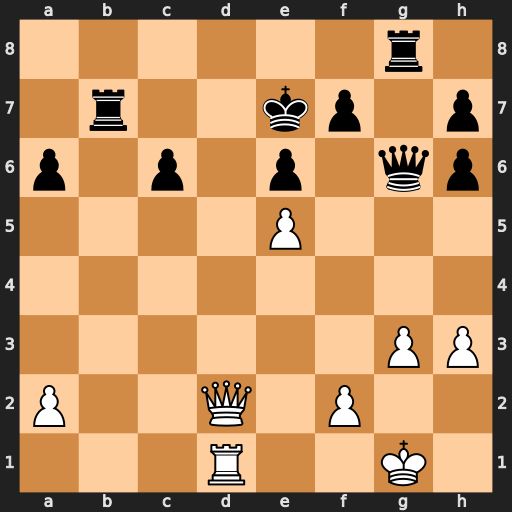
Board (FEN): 6r1/1r2kp1p/p1p1p1qp/4P3/8/6PP/P2Q1P2/3R2K1
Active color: w
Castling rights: -
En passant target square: -
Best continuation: Qd6+ Ke8 Qd8#